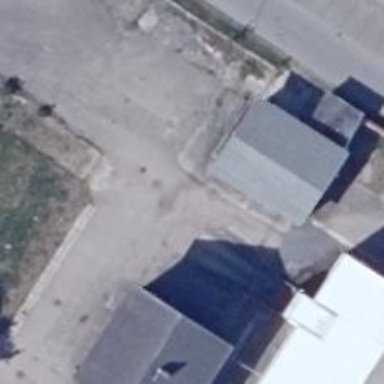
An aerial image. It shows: Commercial building.